Question: As I know in C++ you can change the value of ('char *') variable , but I have an error.

The error is:
'''
error C2440: '=': cannot convert from 'const char [71]' to 'char *'
'''
before I declared a 'char*' variable:
'''
char *sql;
'''
and then I want to use it, but:
'''
sql = "INSERT INTO person (id,name,last,age) " "VALUES (1, 'Paul', 'Yezh', 14); ";
'''
On the equal sign I have this error.
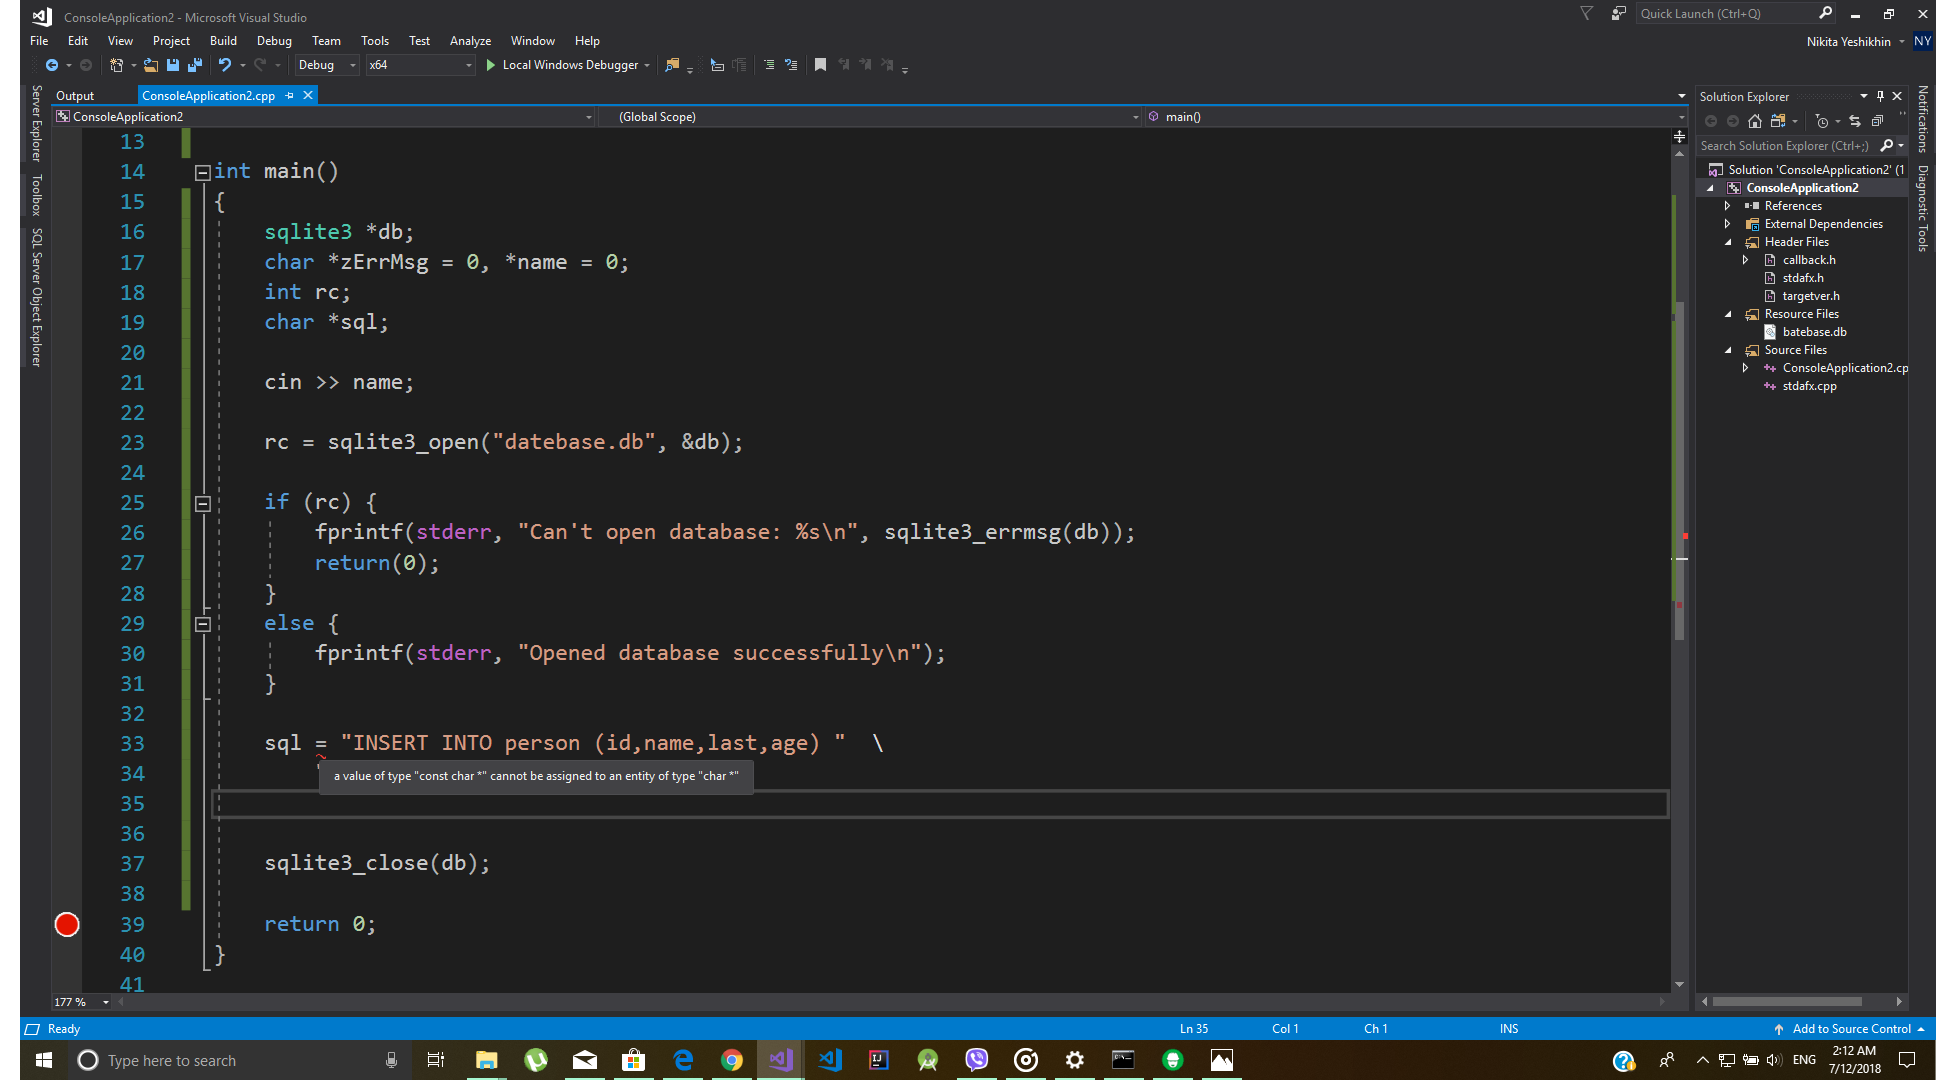
Answer: Since character strings are constant arrays, you need to change the type of 'sql' to 'const char *sql'.